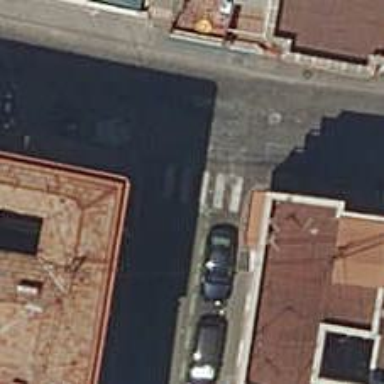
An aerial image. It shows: Marked crossing on the road.